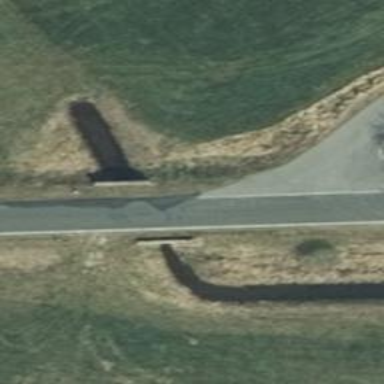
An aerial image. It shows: Secondary road on asphalt bridge.